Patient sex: F
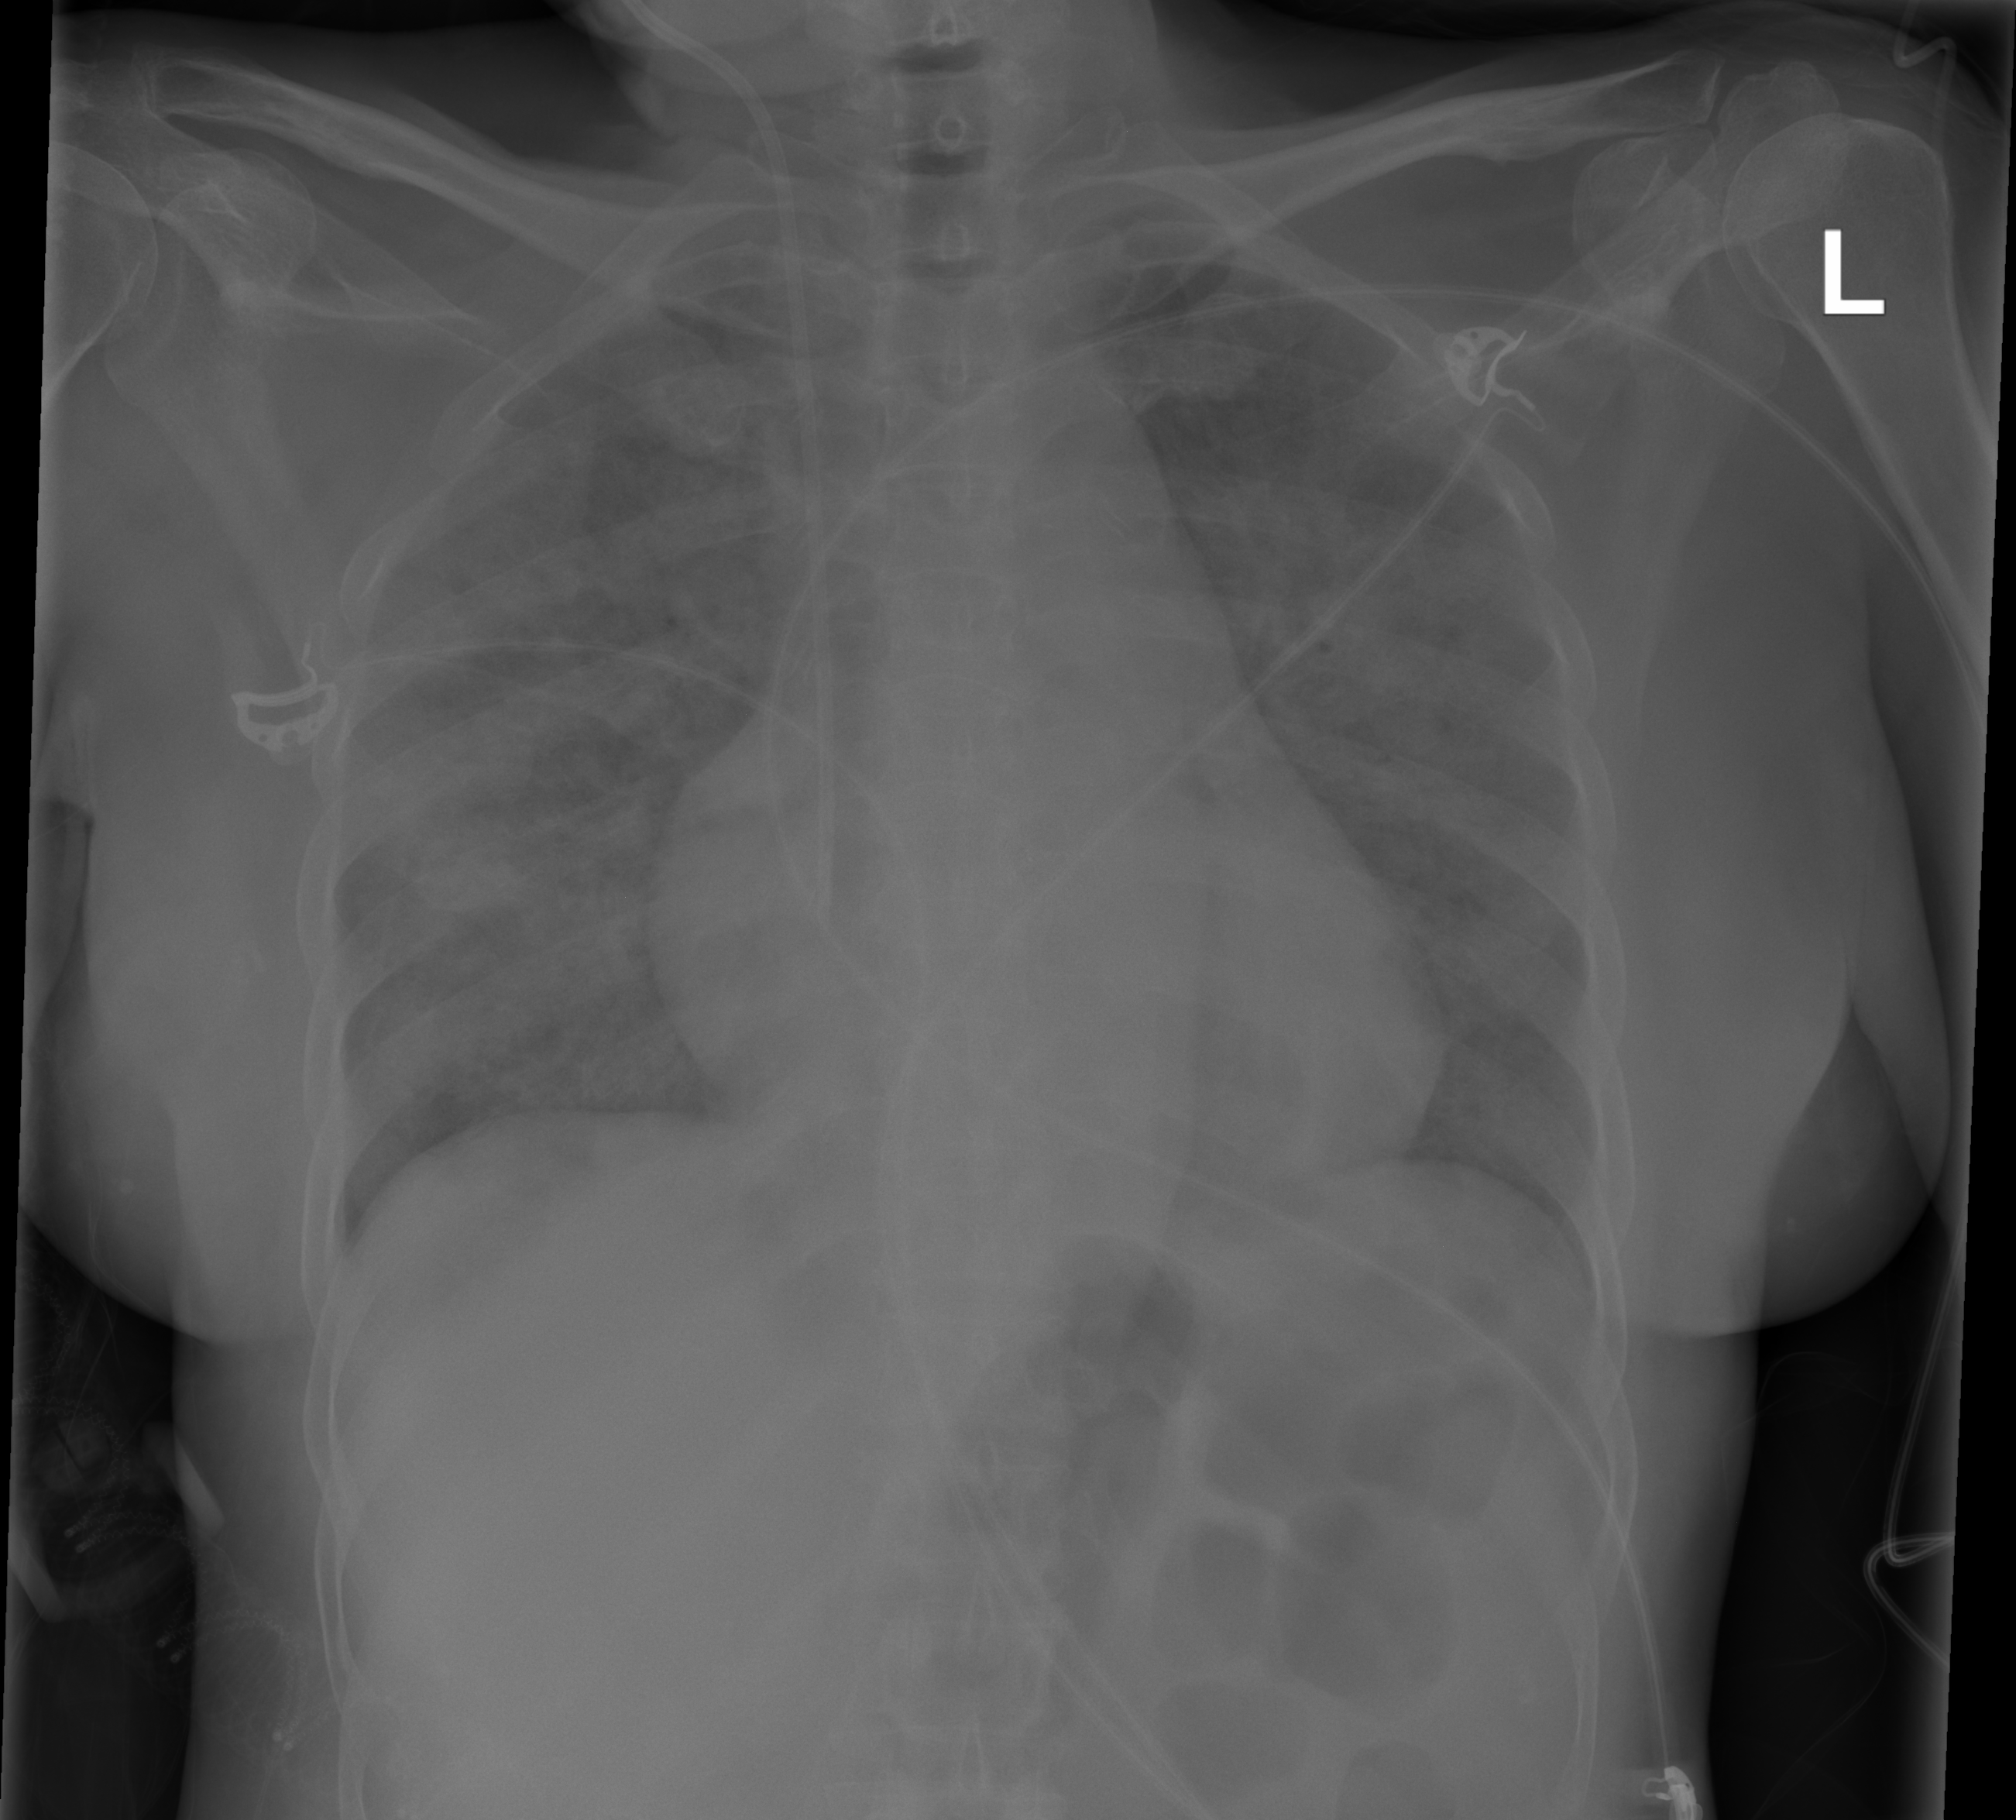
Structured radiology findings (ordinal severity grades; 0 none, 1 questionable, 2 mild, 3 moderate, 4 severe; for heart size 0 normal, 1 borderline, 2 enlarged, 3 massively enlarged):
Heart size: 0
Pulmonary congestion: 1
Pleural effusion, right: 0
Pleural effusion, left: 0
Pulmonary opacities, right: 3
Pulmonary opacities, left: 3
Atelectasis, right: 2
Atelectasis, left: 2